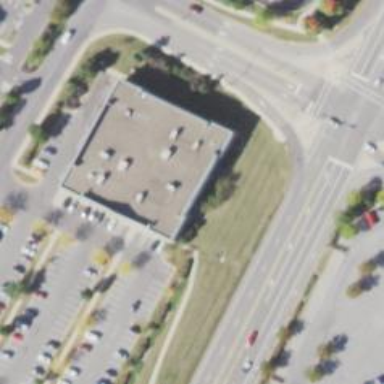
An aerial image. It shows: Building.